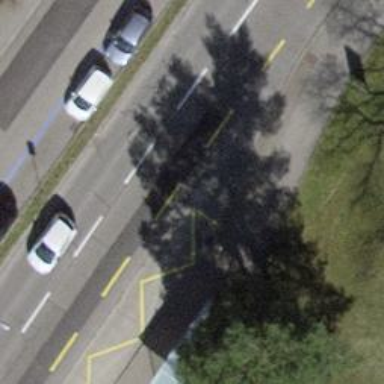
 serving as platform for public transportation."